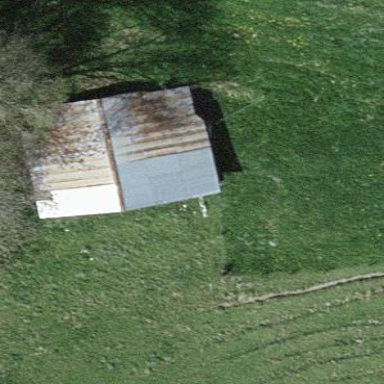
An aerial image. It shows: Rural barn.